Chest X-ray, PA view. Patient: 67 years old, sex M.
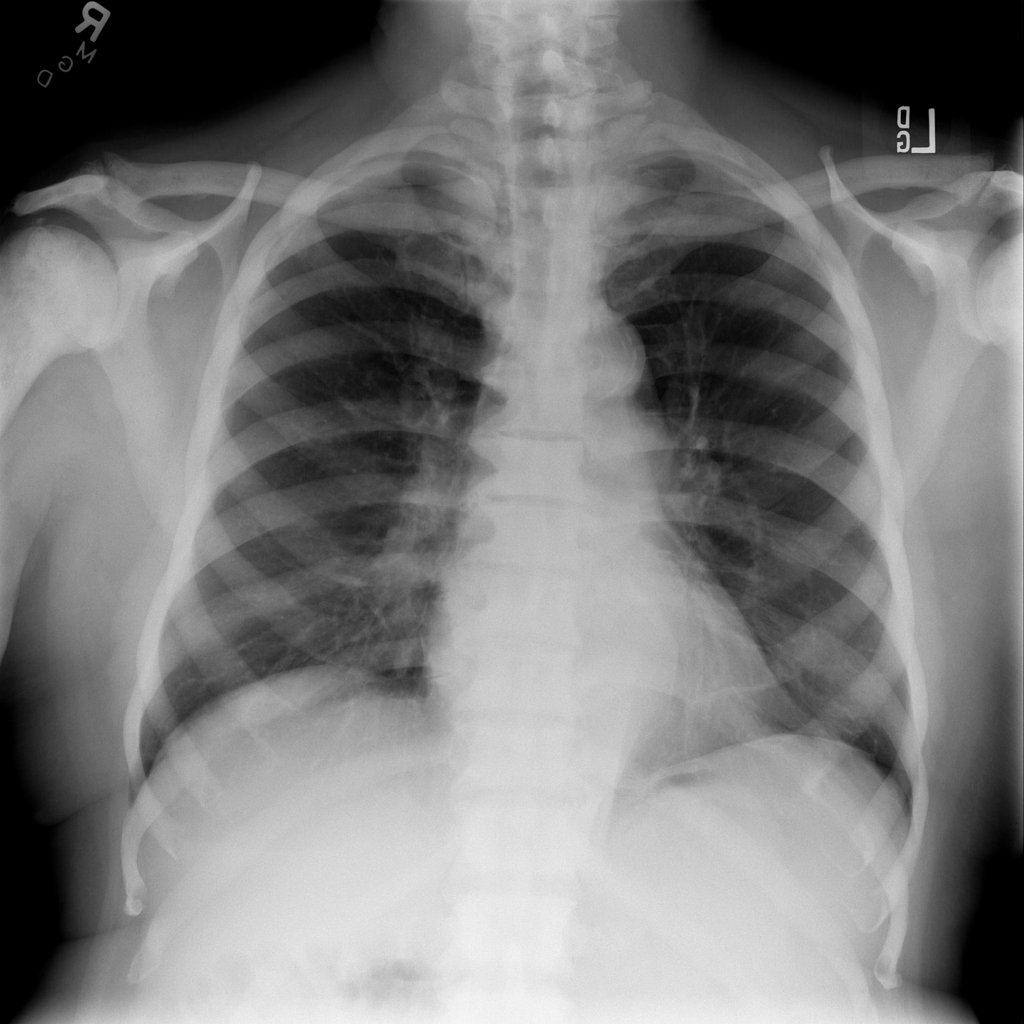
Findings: No Finding